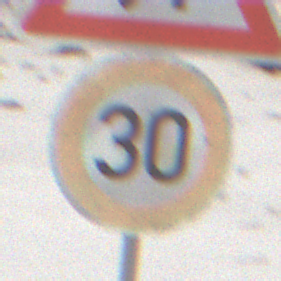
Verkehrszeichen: Geschwindigkeit30
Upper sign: Gegenverkehr
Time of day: MorningAfternoon
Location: Outdoor (Nature)
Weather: Overcast
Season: Winter
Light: Natural